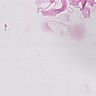
Metastatic tissue present: no